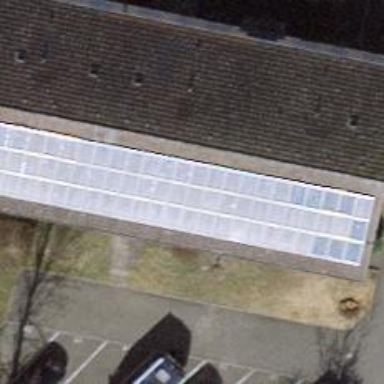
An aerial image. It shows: Solar power generator utilizing photovoltaic technology with solar photovoltaic panels.